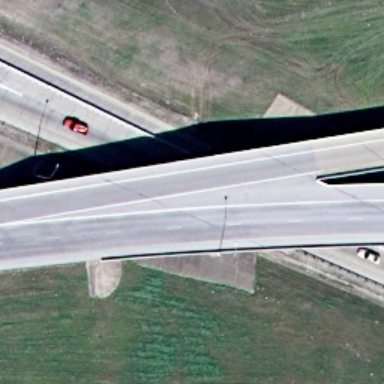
An overpass with a road go across another one diagonally .